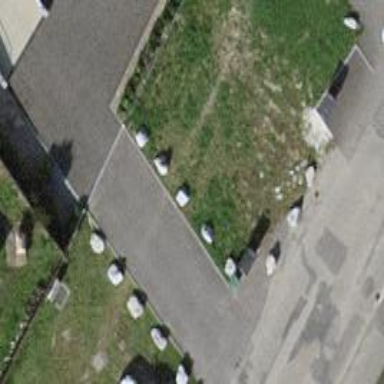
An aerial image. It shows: Block barrier.